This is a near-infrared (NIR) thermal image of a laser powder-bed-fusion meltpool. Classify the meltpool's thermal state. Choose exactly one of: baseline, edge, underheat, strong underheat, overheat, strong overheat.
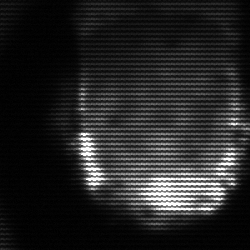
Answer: baseline